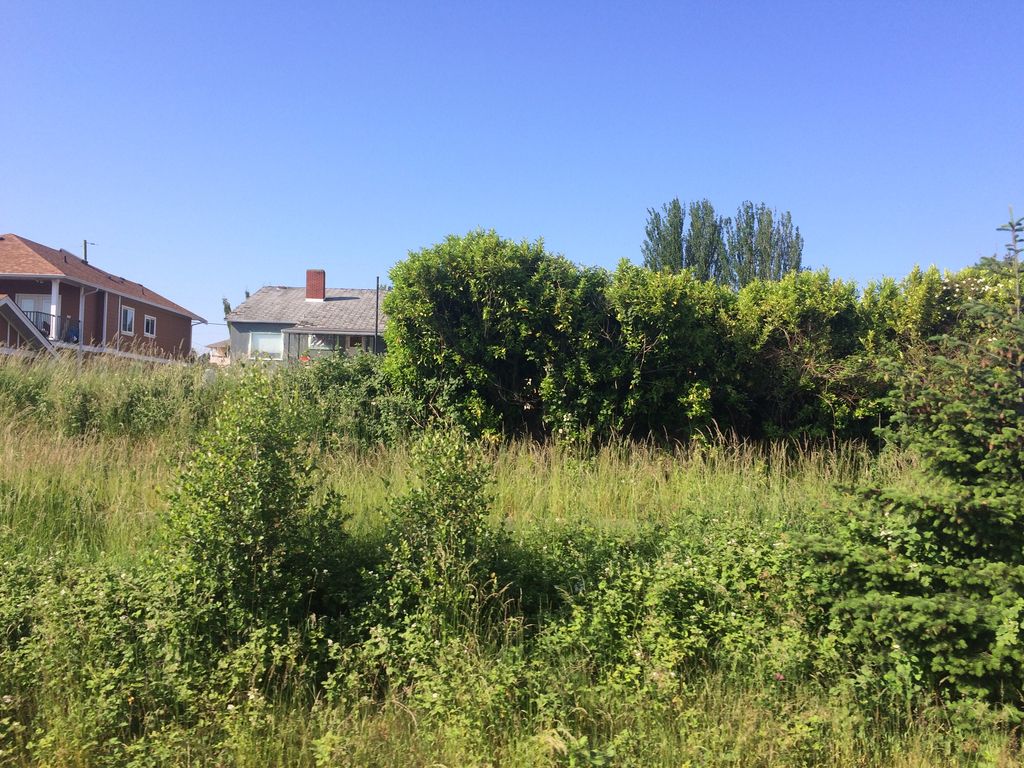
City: victoria